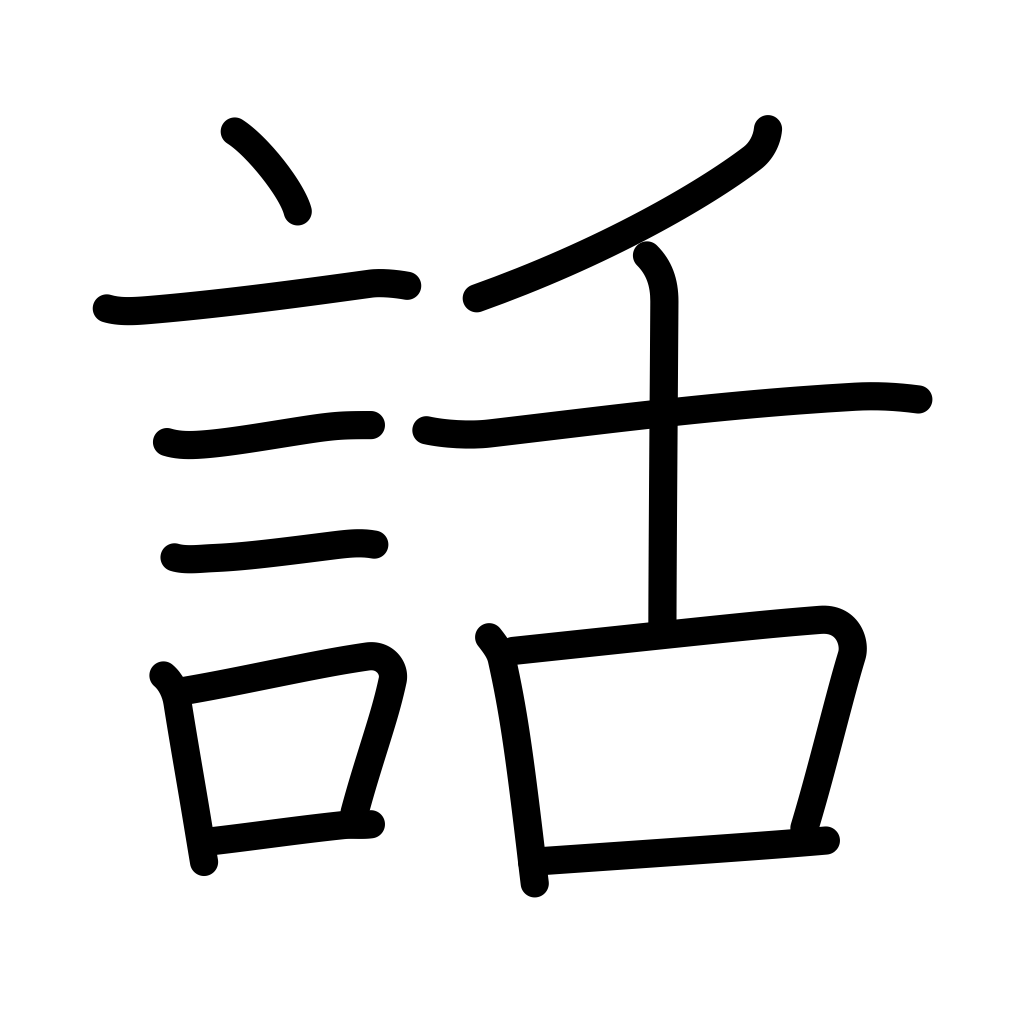
Meaning: tale, talk